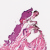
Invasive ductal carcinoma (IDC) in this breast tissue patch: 0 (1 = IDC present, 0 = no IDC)